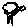
Label: tree